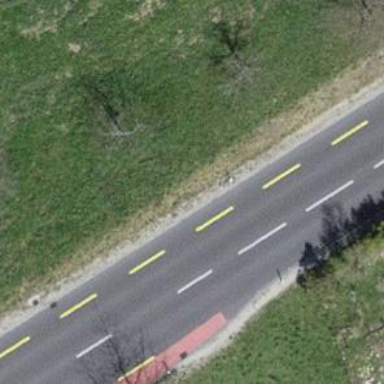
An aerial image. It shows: Secondary road with asphalt surface and dedicated cycle lane.